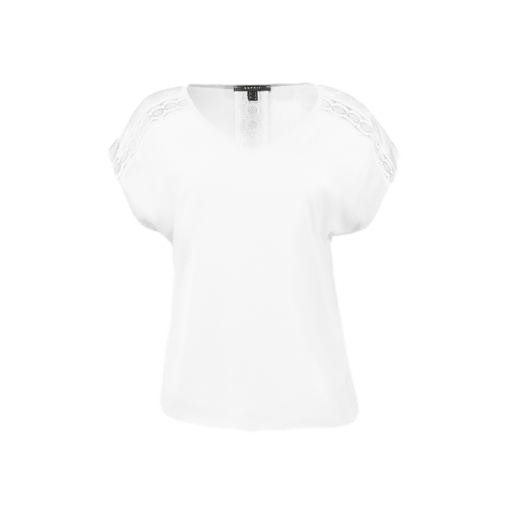
white lace-trimmed short-sleeved t-shirt, white lace-trim t-shirt, white lace-inset cap-sleeve top, white background